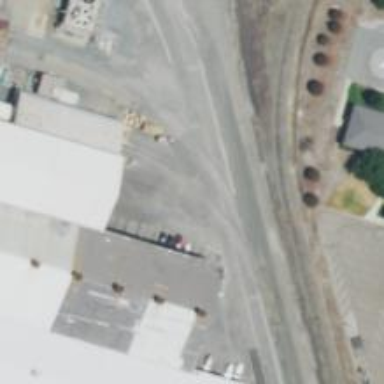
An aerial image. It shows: Railway spur service.